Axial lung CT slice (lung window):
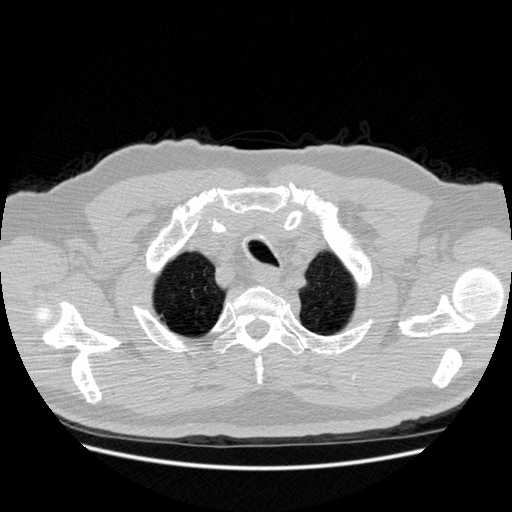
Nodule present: no